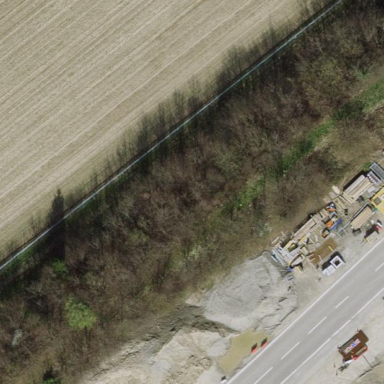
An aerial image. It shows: Woodland area with embankment.